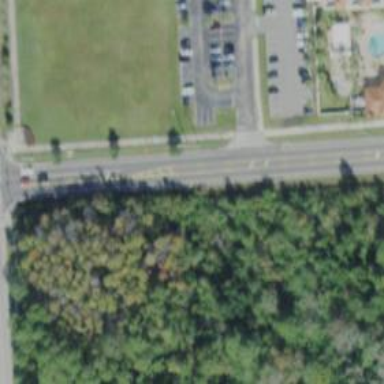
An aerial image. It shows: Left sidewalk along asphalt tertiary road.